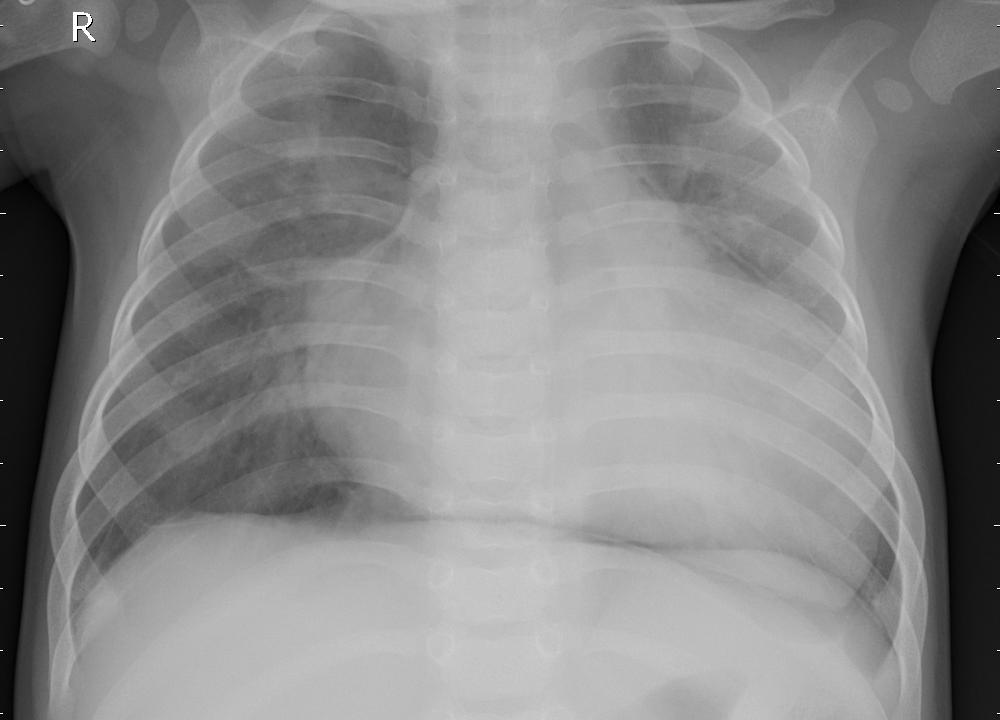
Diagnosis: PNEUMONIA